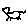
Label: cat